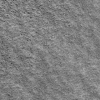
Atmospheric dust classification: not_dusty